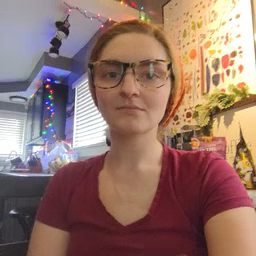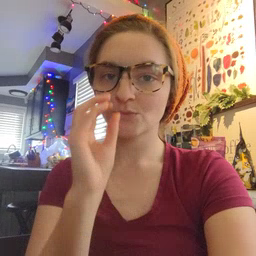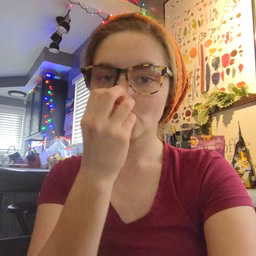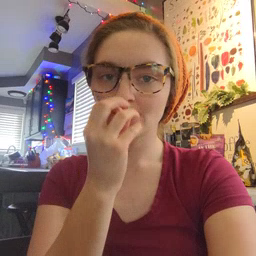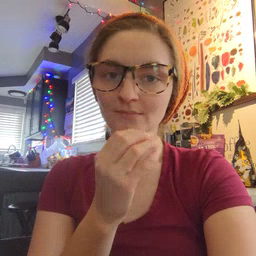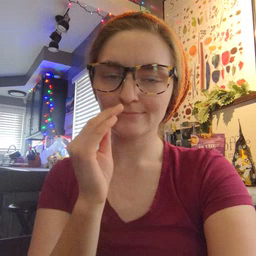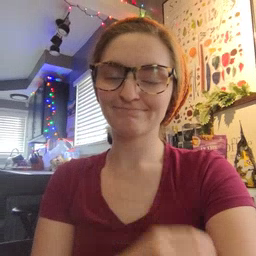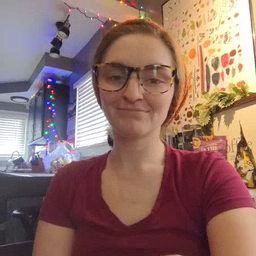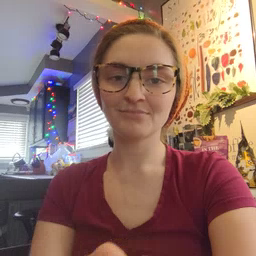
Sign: flower